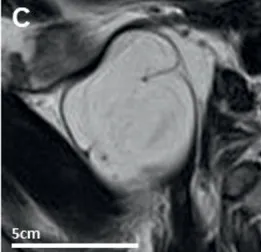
T1-weigthed imaging showing the right brachial plexus lipoma (12 x 5 cm). Axial view.
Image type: radiology (mri)